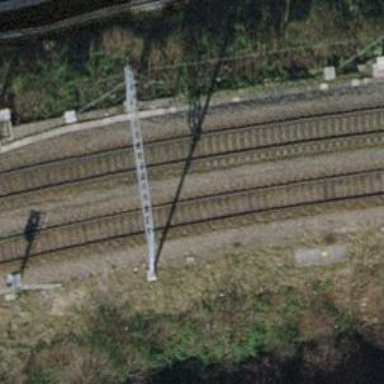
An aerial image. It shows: Single-track railway with electrified contact lines on embankment.